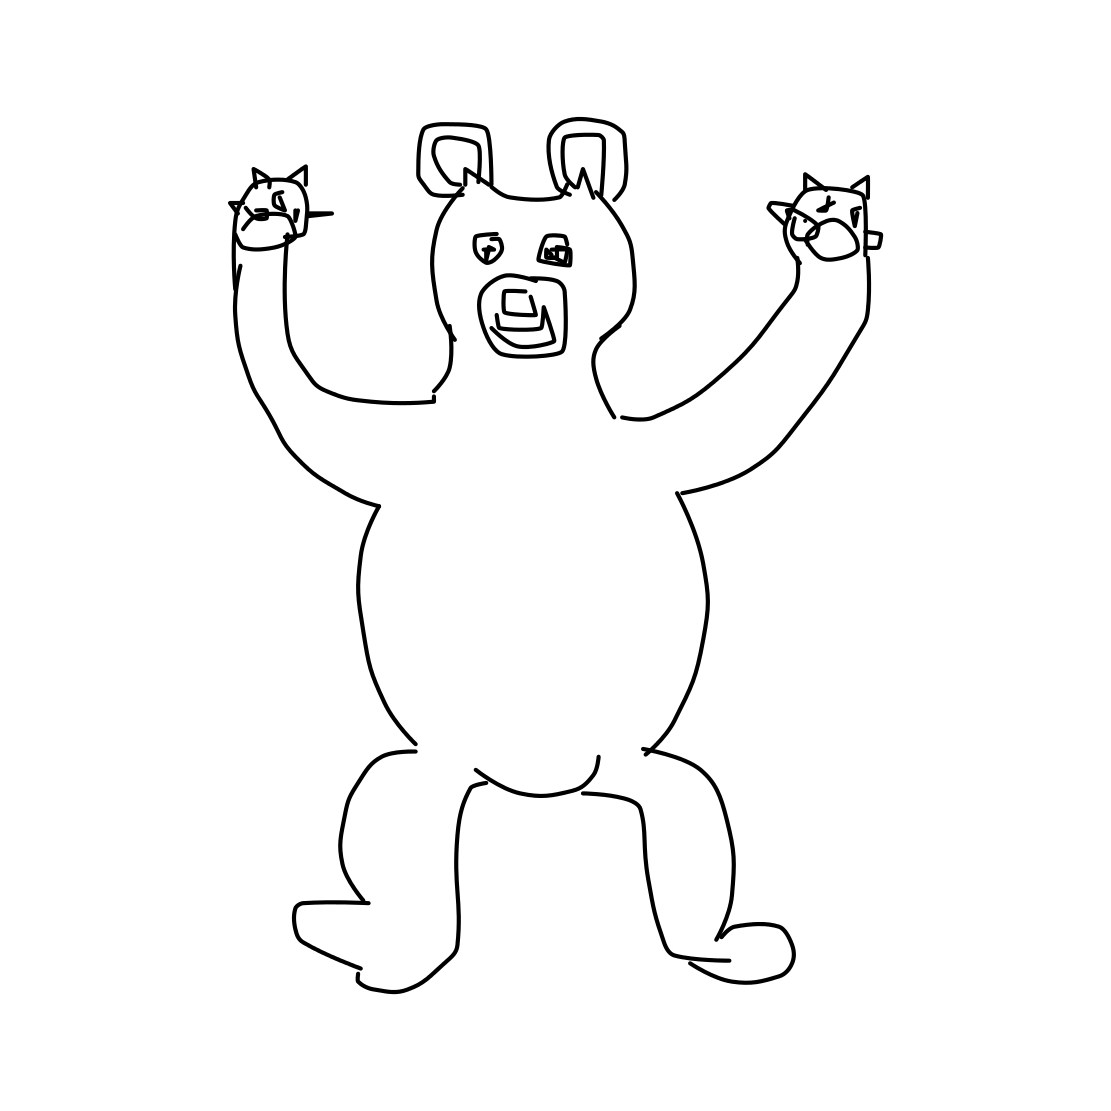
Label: bear (animal)